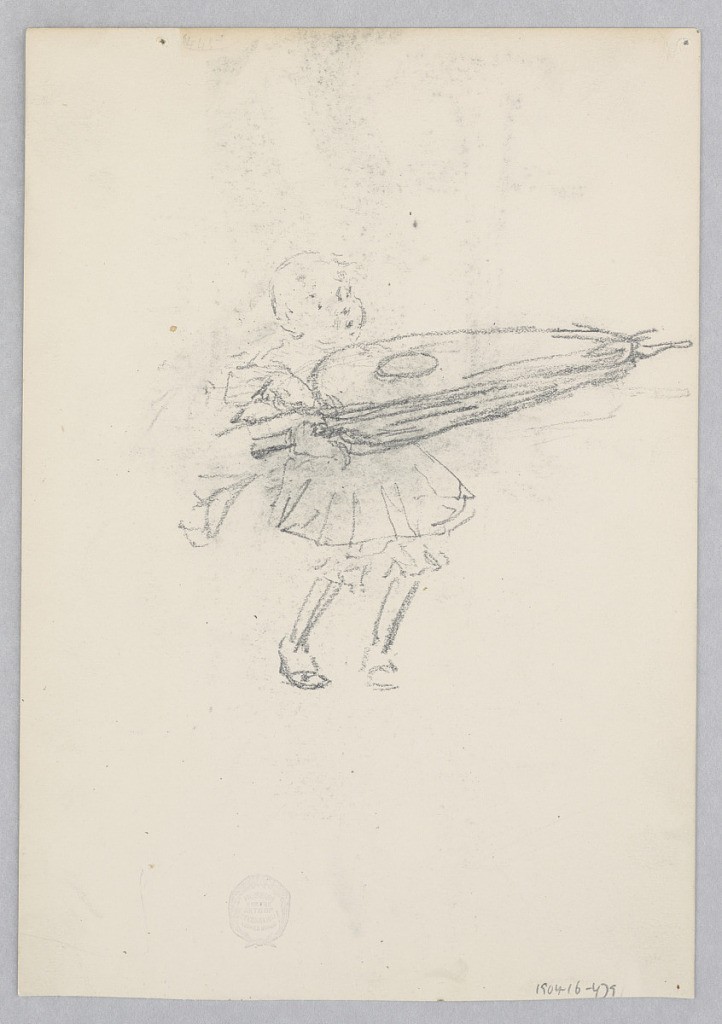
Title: Caricature
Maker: Robert Frederick Blum, American, 1857–1903
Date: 1881–1883
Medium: Graphite on wove paper
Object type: Drawing
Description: Sketch of a young female figure.